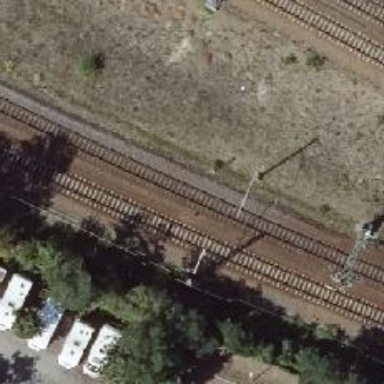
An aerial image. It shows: Railway track with contact lines for electrification.